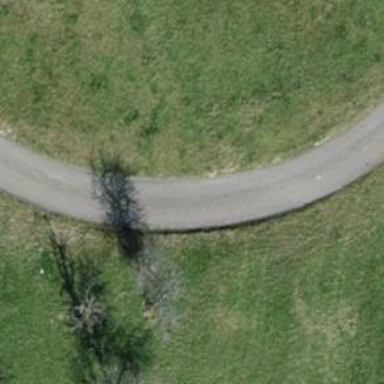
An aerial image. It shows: Paved track with grade1 quality.